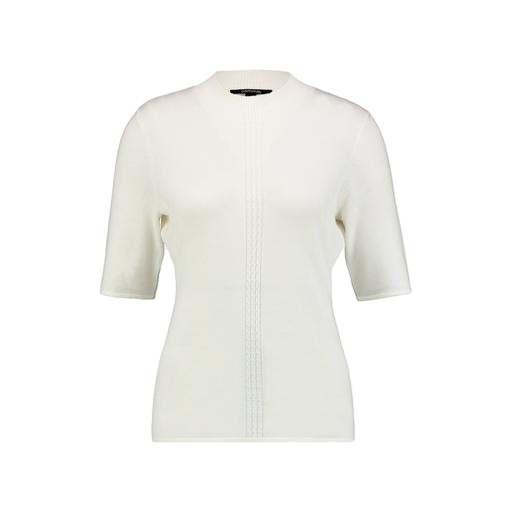
high-neck top, white short sleeved jumper, high-neck ribbed-jersey t-shirt, white background